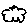
Label: cloud